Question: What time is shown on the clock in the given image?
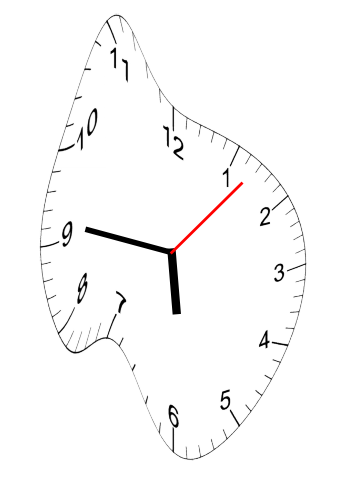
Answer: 05:46:07